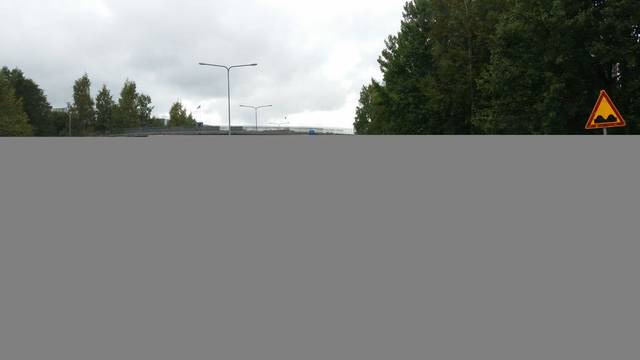
Region: Finland
Coordinates: 60.186, 24.81